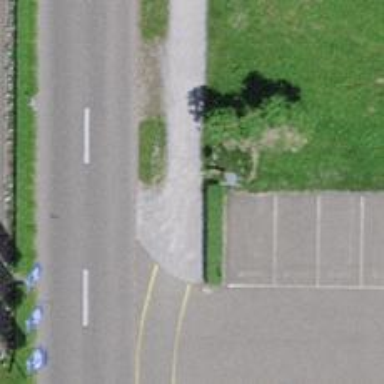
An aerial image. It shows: Sidewalk.